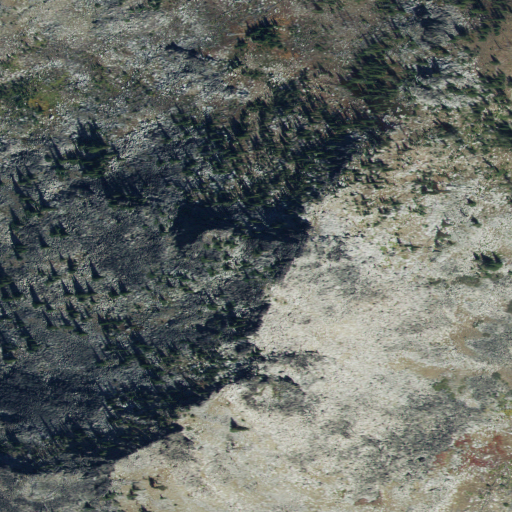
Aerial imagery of mountain in Idaho named Sams Throne containing shrub, grassland, and evergreen forest